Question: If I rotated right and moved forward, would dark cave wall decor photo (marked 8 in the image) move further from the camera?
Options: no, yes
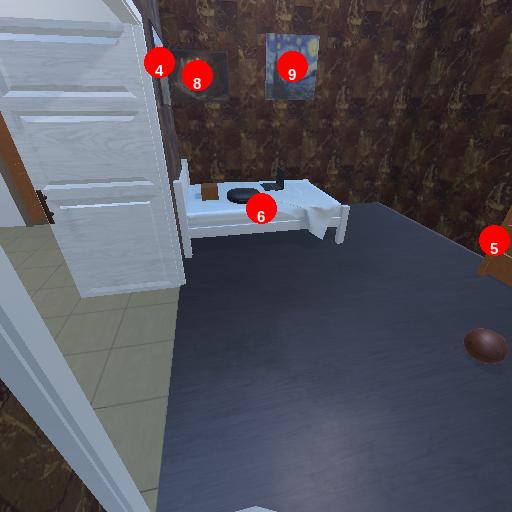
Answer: no